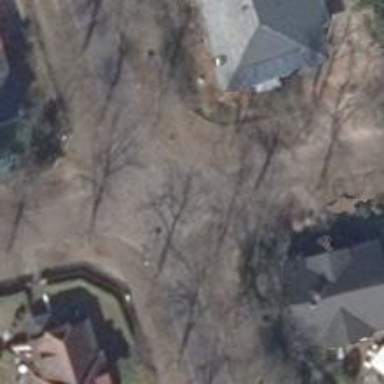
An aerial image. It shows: Residential road with separate sidewalks on both sides.